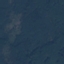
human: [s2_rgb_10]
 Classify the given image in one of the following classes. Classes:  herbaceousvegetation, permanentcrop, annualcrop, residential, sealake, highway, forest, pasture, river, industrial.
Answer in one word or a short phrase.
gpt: Forest